Question: Is it possible to add a table view on the cells of a table view? If yes then how it can be performed, provide some logics...
The requirement is that the added tableview in the cell has to be in grid format

"Clickable text In GRID Format To jump into new view" shown in figure, that region i want to make it table view... This should be scrollable also...
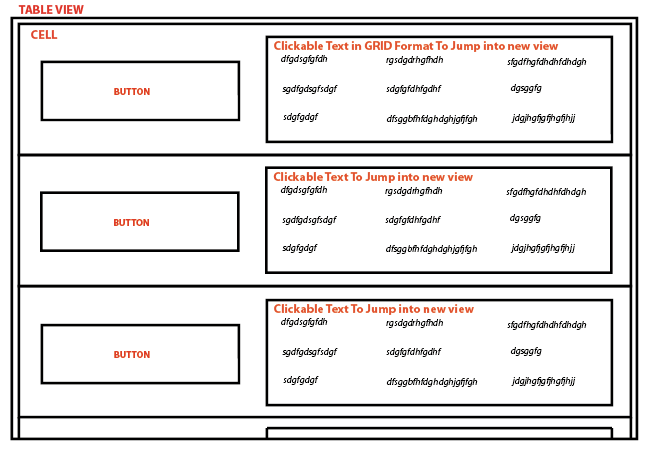
Answer: I got the solution for my question, it can be achieved simply by creating a custom cell class. there we can place the table view and provide the reference of cell table to the custom class by connecting the table view to the custom class on xib.